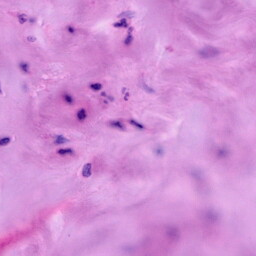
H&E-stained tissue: Breast